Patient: sex F, age 60
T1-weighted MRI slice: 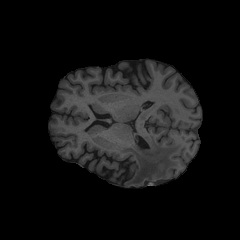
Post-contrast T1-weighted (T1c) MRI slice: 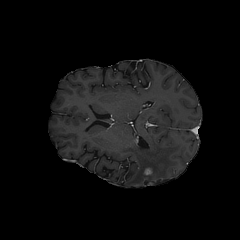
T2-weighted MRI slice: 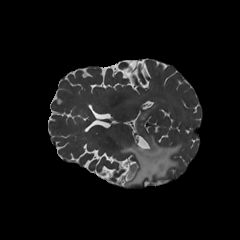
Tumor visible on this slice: yes
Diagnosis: Glioblastoma, IDH-wildtype
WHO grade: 4